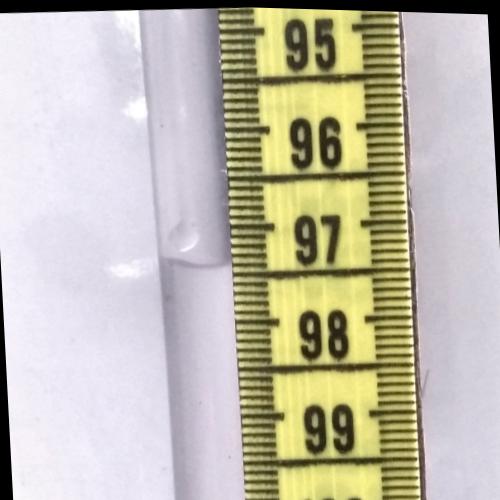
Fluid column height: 97.4 cm